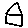
Label: house